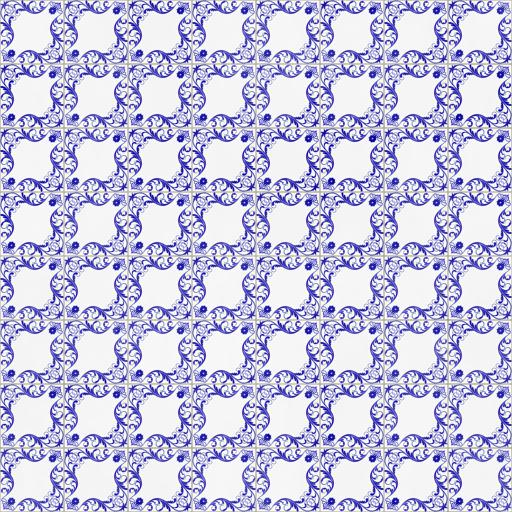
Tags: clean paint painted pattern tiled tiles